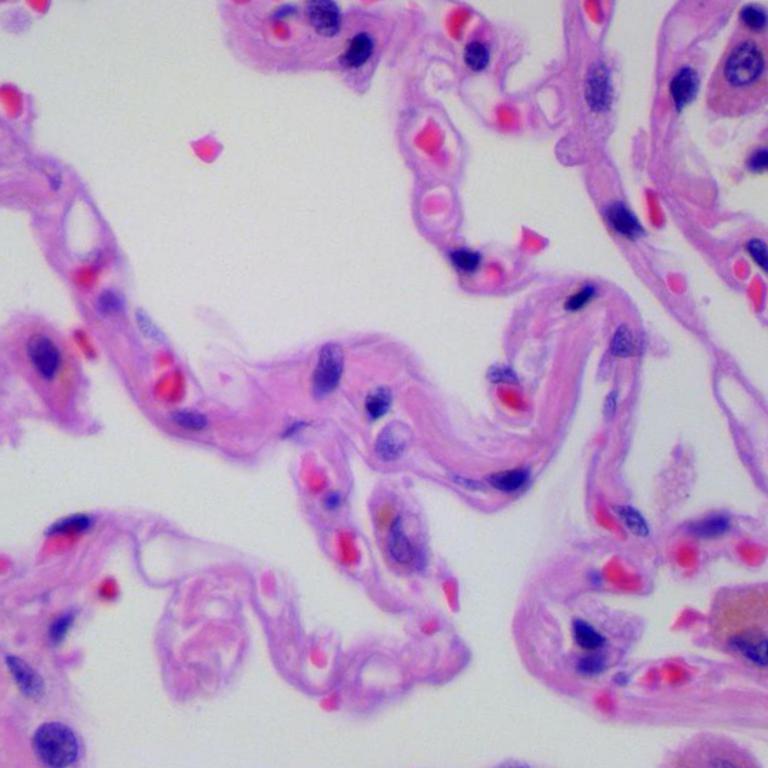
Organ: lung
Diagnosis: benign